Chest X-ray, PA view. Patient: 36 years old, sex F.
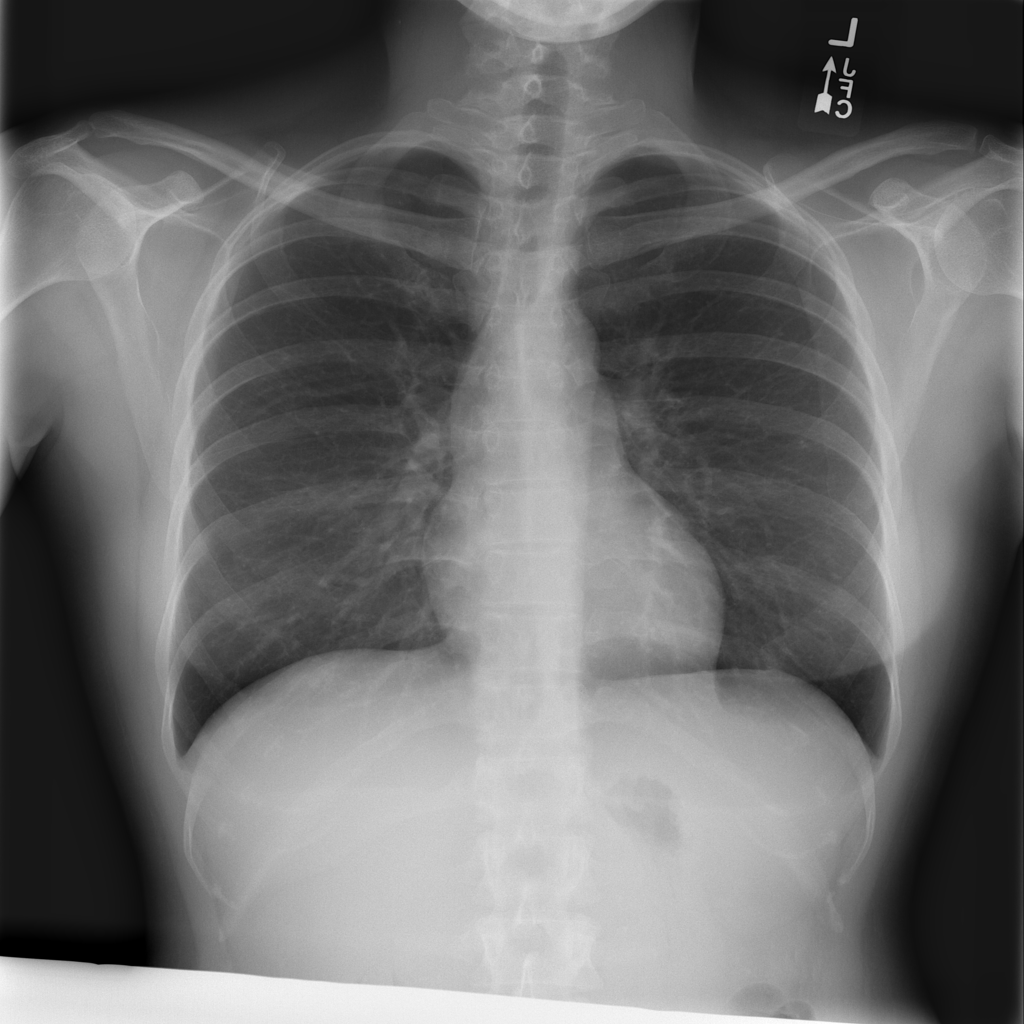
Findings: Infiltration